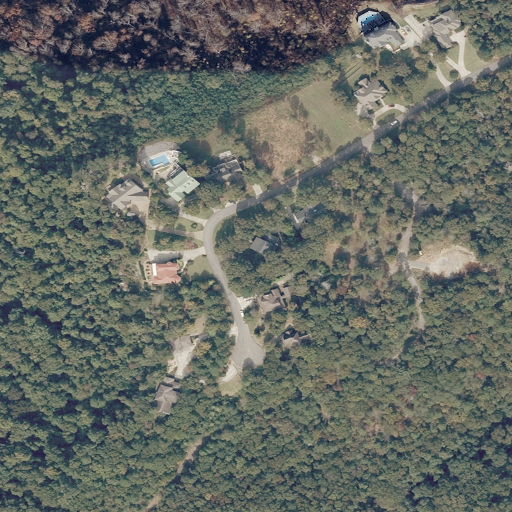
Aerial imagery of mountain in Alabama named Moores Hill containing deciduous forest, low intensity development, open development, and medium intensity development